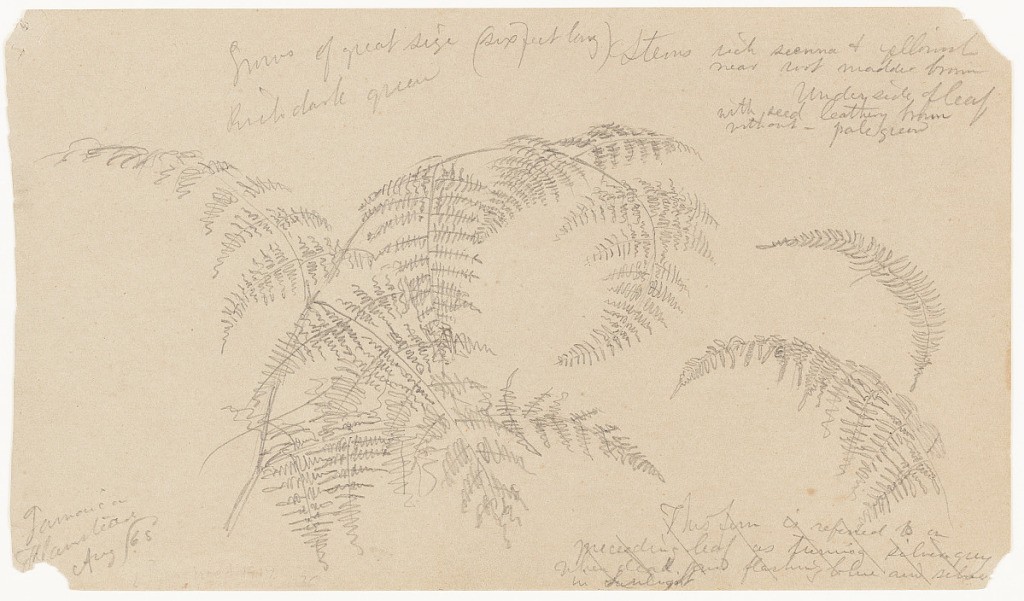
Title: Botanical Sketch of Ferns, Jamaica
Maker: Frederic Edwin Church, American, 1826–1900
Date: August 1865
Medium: Graphite on gray wove paper
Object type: Drawing
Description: Botanical sketch showing a views of a large fern at Flamstead, the estate of Jamaica's then-governor, Edward John Eyre. The fern is visible at center with two details of its leaves at right, which arch downwards.